Question: Right now I have a handful of those in a class:
'''
string upgrade_file
= new StreamReader(Assembly.GetExecutingAssembly().GetManifestResourceStream(
Assembly.GetExecutingAssembly().GetName().Name
+ ".schemas.template.db_upgrades.txt")
).ReadToEnd();
'''
I can write a wrapper function to simplify accessing embedded resources (and I will if I have to), but is there a simpler or more elegant way to access them natively with .Net?
For example, I find it strange that GetManifestResourceStream(...) isn't static. Another example: is there some method that returns a string rather than a stream for text files?
:
To be clear, I have text files in sub-directories, and I want that:
1. These files remain separate files (for example to be able to source control them separately)
2. These files remain embedded resources, i.e. compiled with the assembly.
Right now I'm doing this as shown in this image:

:
I did not manage to use anything from the answers to simplify accessing the files.
Here is the helper method I'm now using in case someone else might find it useful:
'''
/// <summary>
/// Get the content of a text file embedded in the enclosing assembly.
/// </summary>
/// <param name="resource">The "path" to the text file in the format
/// (e.g. subdir1.subdir2.thefile.txt)</param>
/// <returns>The file content</returns>
static string GetEmbeddedTextFile(string resource)
{
return new StreamReader(Assembly.GetExecutingAssembly().GetManifestResourceStream(
Assembly.GetExecutingAssembly().GetName().Name + "." + resource)).ReadToEnd();
}
'''
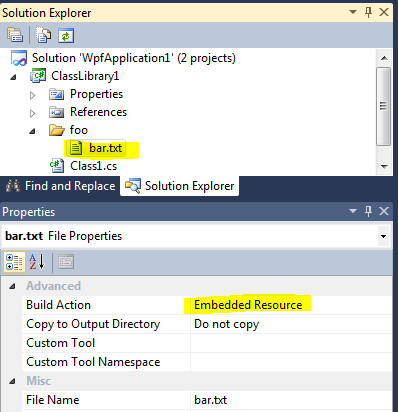
Answer: I have a resource file in my project named 'Resource1' containing a TXT file and a binary file.
I'm able to do
'''
string str = Resource1.TxtFile;
byte[] file = Resource1.BinaryFile;
'''